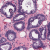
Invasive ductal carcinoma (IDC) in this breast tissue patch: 0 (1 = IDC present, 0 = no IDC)